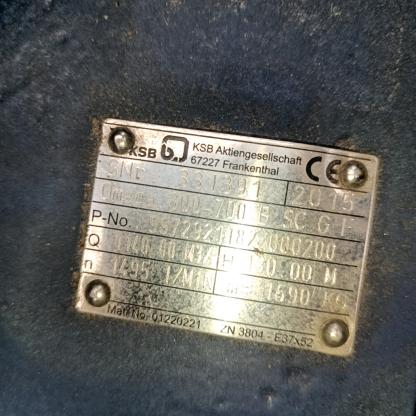
Klasa: tabliczka-znamionowa